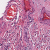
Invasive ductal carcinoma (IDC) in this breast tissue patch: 0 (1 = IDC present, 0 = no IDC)